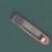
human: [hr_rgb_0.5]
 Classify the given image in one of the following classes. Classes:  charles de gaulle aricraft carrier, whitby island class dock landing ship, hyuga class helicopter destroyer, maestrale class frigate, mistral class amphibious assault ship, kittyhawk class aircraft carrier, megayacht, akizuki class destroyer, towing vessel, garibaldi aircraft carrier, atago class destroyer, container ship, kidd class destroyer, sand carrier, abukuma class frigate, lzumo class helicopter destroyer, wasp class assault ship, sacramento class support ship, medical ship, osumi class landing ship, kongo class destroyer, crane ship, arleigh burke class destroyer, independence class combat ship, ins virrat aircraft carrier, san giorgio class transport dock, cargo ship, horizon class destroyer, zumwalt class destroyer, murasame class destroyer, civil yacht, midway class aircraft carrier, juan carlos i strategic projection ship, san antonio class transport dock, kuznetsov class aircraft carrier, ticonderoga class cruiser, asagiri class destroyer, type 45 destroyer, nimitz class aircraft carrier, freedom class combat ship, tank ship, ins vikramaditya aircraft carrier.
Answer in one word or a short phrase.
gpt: Sand carrier